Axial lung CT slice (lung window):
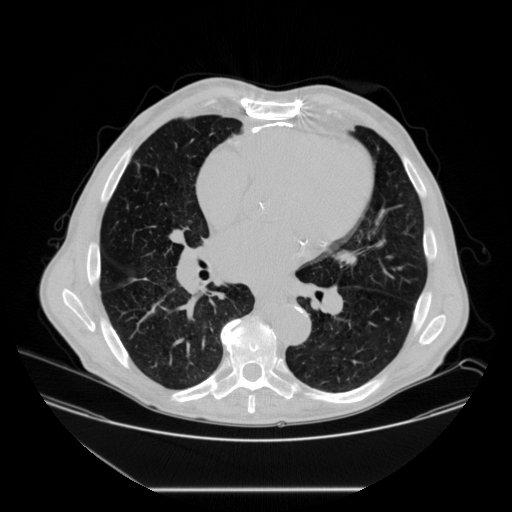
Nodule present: no